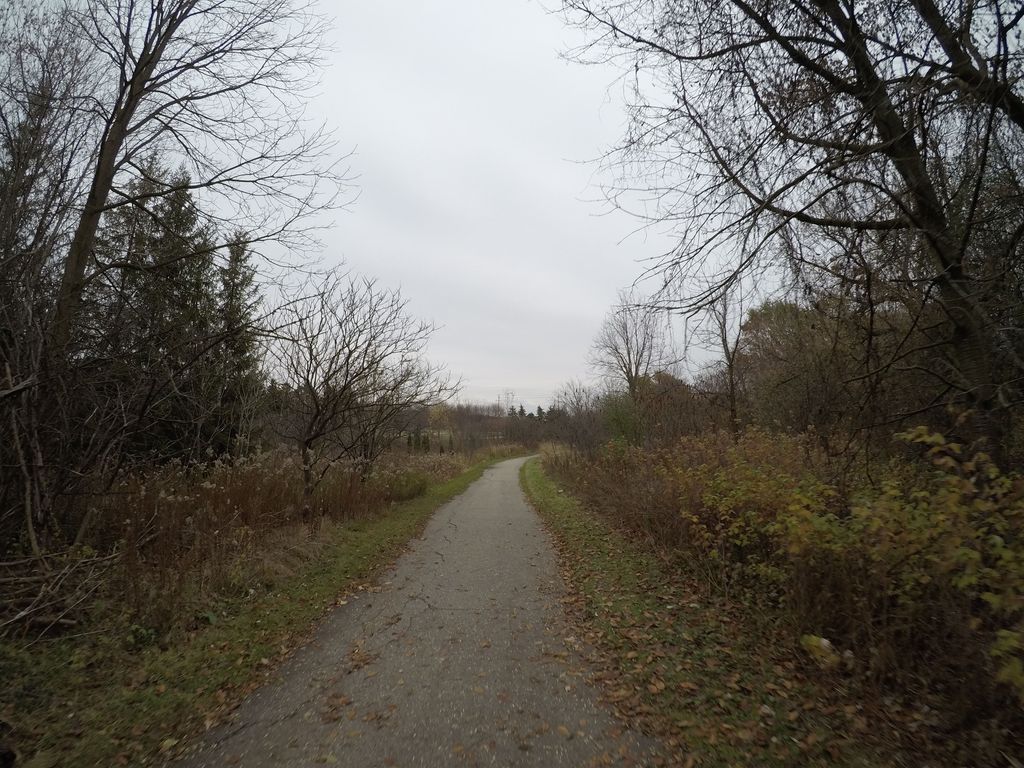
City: kitchener-waterloo